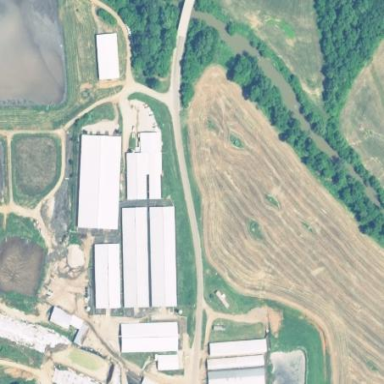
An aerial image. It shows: Dairy farmyard.